The plot is a Hilbert-envelope spectrum of a rotating bearing's acceleration signal, annotated with the bearing's characteristic defect frequencies. Based on the visible evidence, which condition applies: normal, inner_race, outer_race, ball?
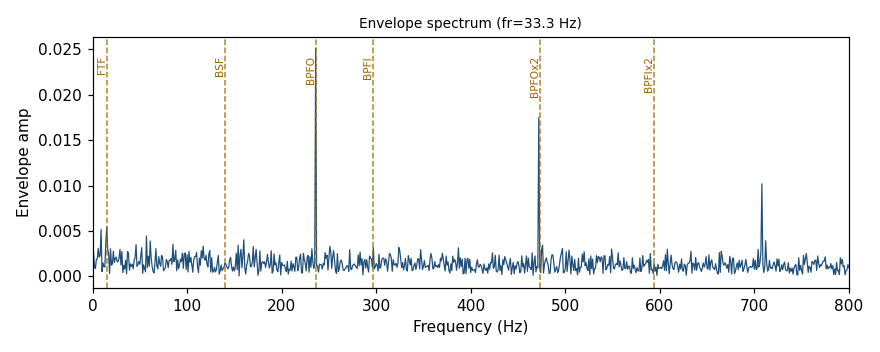
Answer: outer_race